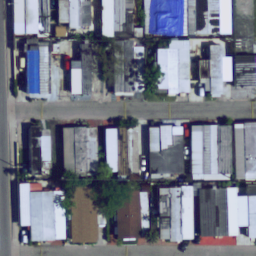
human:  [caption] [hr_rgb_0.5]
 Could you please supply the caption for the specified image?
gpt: Many mobile homes arranged in lines in the mobile home park .

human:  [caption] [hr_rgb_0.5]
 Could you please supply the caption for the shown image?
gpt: Many mobile homes are closed to each other in the mobile home park .

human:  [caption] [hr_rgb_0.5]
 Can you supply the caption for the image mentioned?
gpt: Many mobile homes arranged in lines in the mobile home park and some roads go through this area .

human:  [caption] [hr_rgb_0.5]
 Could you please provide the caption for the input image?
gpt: Lots of mobile homes arranged very neatly surrounded in the mobile home park .

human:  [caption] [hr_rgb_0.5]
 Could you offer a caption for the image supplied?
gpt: Lots of mobile homes are closed to each other and some roads go through this area .